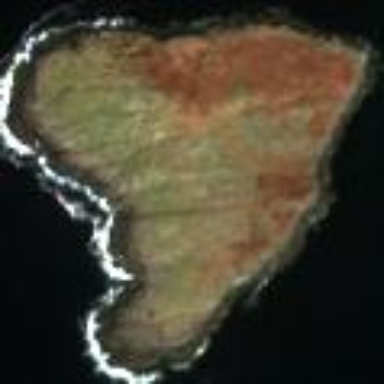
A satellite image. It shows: Island with natural coastline.